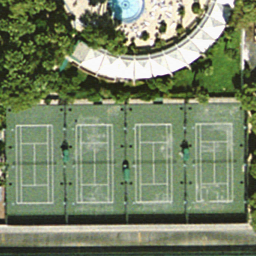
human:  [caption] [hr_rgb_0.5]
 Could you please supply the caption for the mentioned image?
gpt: There are four tennis courts surrounded by some plants and buildings .

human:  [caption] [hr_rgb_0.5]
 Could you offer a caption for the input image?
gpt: Four tennis courts arranged neatly with some plants and buildings surrounded .

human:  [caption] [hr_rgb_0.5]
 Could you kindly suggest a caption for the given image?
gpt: There are four tennis courts arranged neatly and surrounded by some plants and buildings .

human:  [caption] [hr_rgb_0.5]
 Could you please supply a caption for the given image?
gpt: Four tennis courts are surrounded by some buildings .

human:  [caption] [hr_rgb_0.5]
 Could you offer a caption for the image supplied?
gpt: There are four tennis courts arranged neatly and surrounded by some buildings .